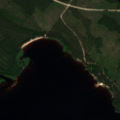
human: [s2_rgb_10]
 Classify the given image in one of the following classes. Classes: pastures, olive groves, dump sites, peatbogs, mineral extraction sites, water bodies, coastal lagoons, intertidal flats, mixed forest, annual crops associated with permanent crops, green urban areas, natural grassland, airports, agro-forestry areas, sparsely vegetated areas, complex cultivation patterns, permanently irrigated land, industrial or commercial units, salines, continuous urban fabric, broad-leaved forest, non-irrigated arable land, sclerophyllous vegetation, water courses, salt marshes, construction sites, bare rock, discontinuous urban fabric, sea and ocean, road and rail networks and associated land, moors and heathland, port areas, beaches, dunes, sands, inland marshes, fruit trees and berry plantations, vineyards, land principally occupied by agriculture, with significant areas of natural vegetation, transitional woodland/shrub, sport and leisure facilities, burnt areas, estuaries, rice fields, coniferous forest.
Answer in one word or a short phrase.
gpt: coniferous forest, transitional woodland/shrub, water bodies